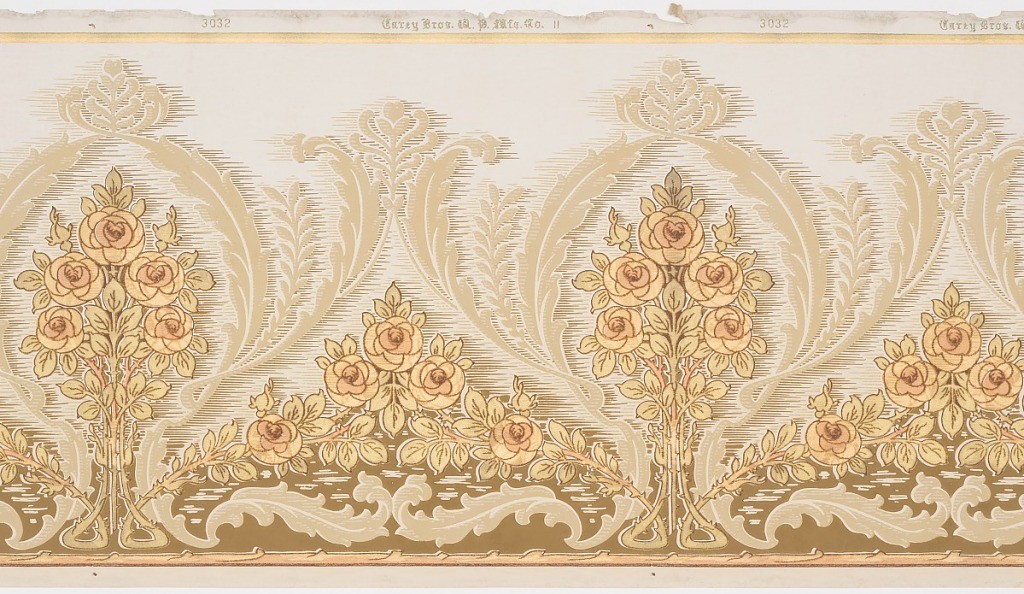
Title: Frieze
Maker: Carey Bros. W.P. Mfg. Co., Philadelphia, Pennsylvania, founded 1882
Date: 1905–1915
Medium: Machine-printed paper
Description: A repeating design of geometric flowering trees within scrolling acanthus-like borders connected by complementary flowering vines upon a background of brown, resembling water, turning into cream with horizontal splashes, complementing the darker area below, between complementary borders of gilt and bronze. Printed in cream, beige, brown, olive green, rust, gilt and bronze.